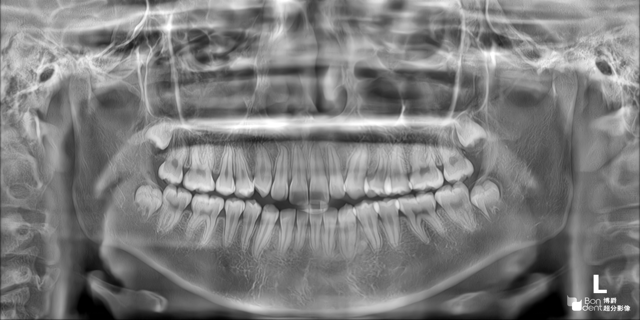
adult